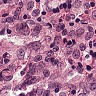
Metastatic tissue present: no